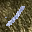
Label: 1